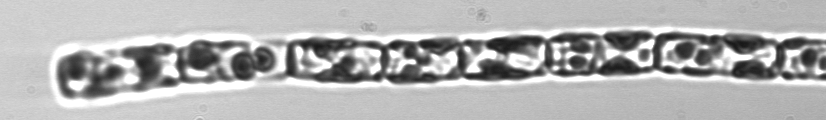
Label: Guinardia_delicatula_TAG_internal_parasite